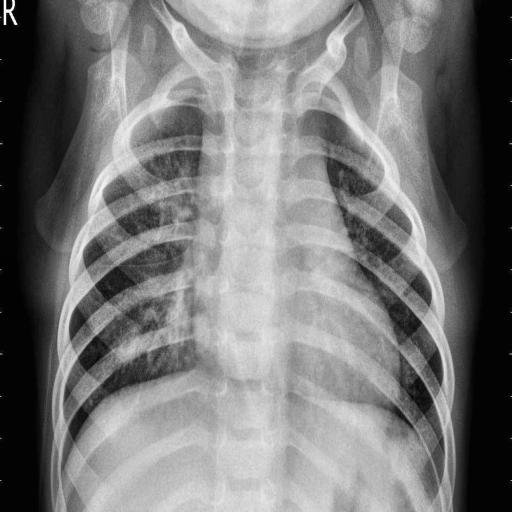
Finding: PNEUMONIA